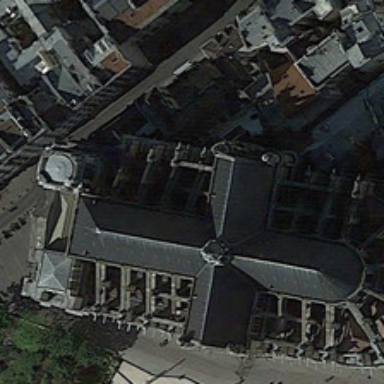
There is a magnificent church beside the road .